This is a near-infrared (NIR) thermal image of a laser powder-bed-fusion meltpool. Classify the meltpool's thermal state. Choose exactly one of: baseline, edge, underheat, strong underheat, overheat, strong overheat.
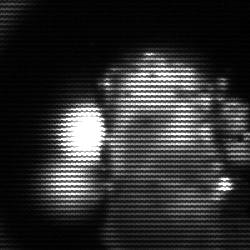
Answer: strong underheat